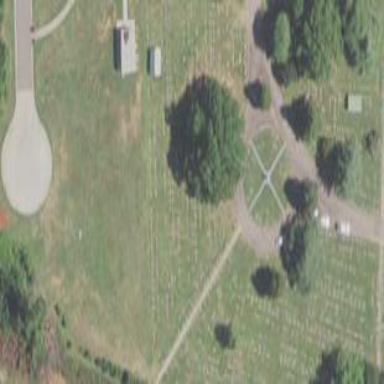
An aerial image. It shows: Graveyard.